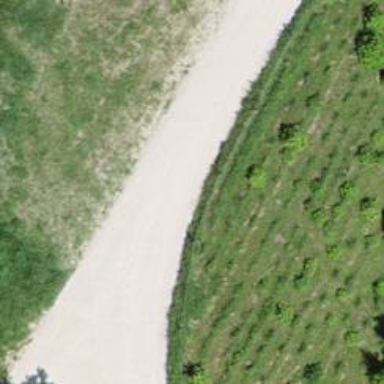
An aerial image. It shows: Track road with fine gravel surface and cycle track running alongside it.